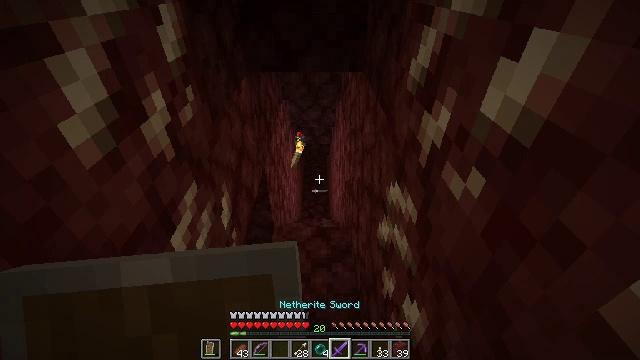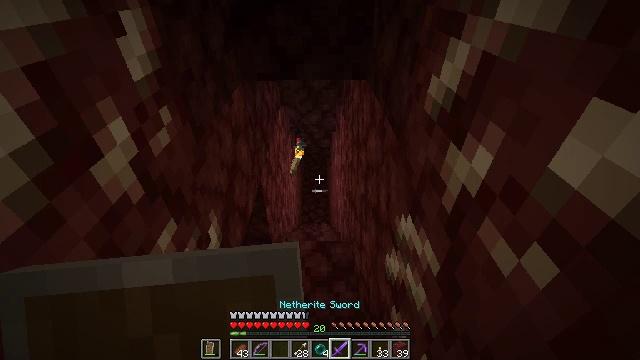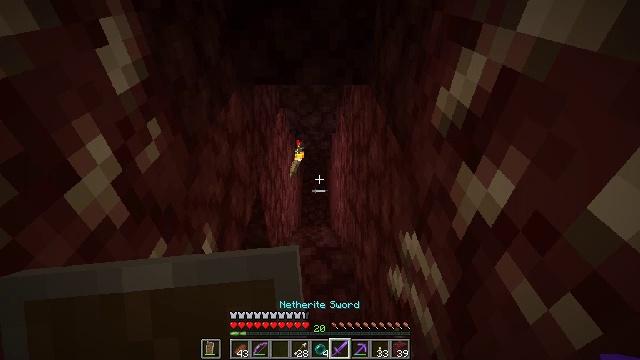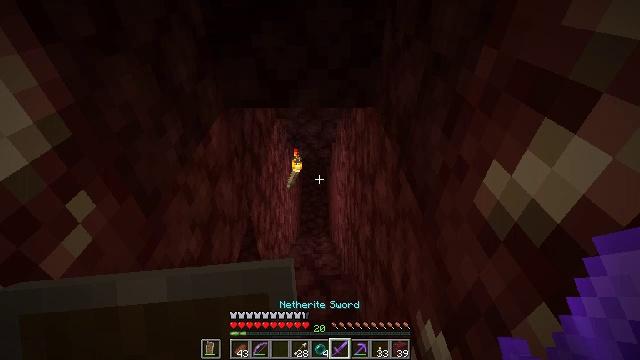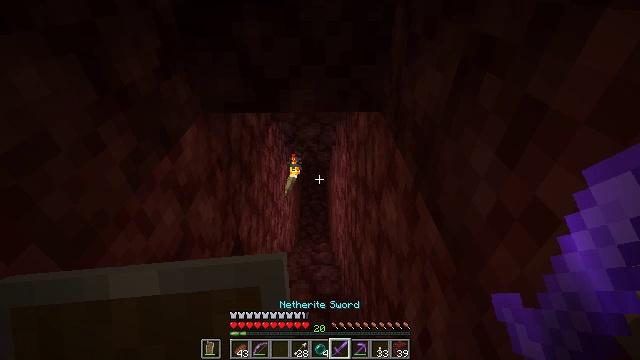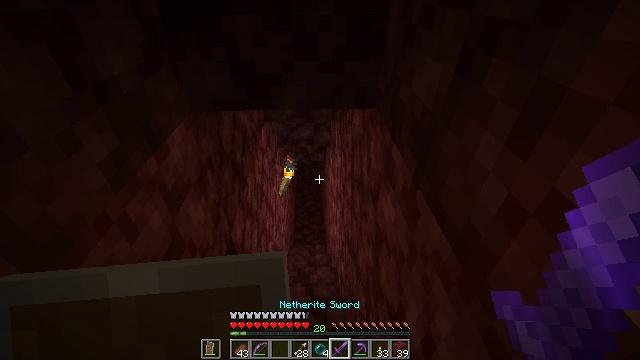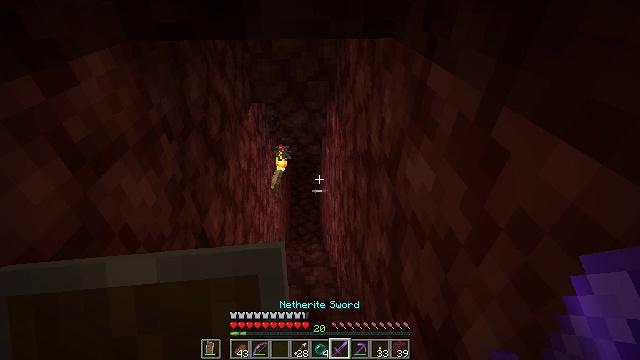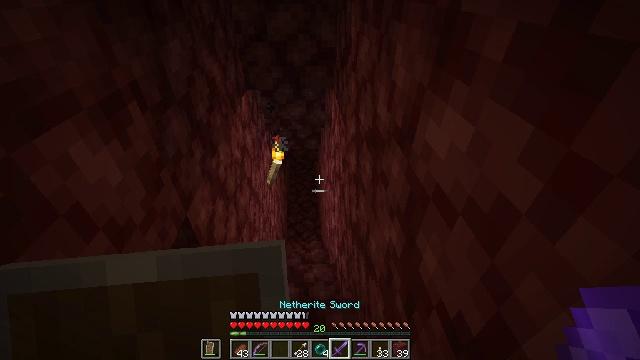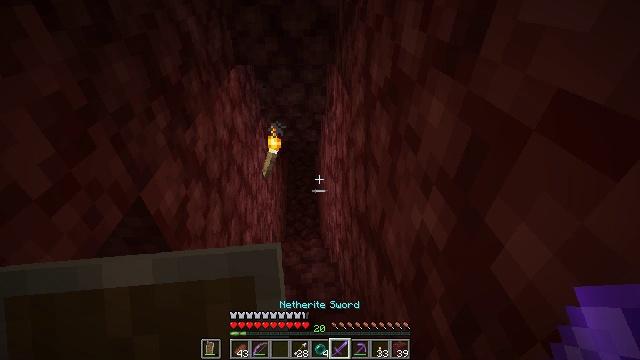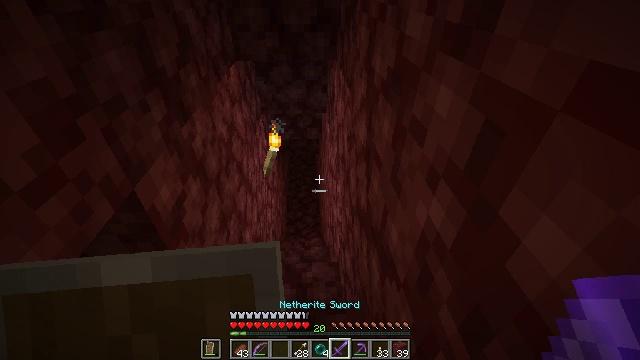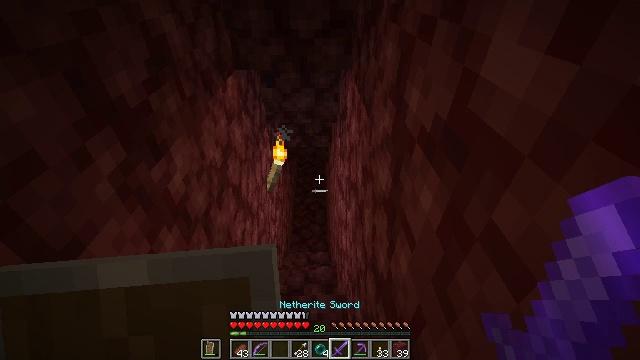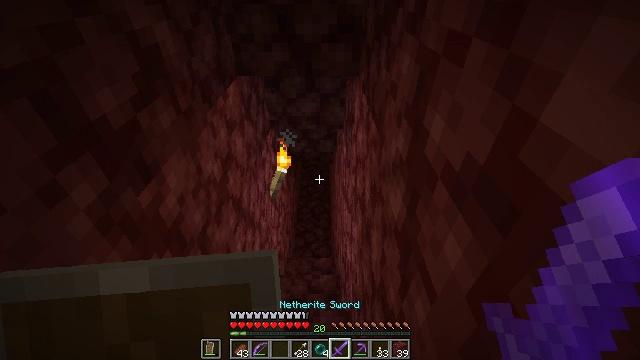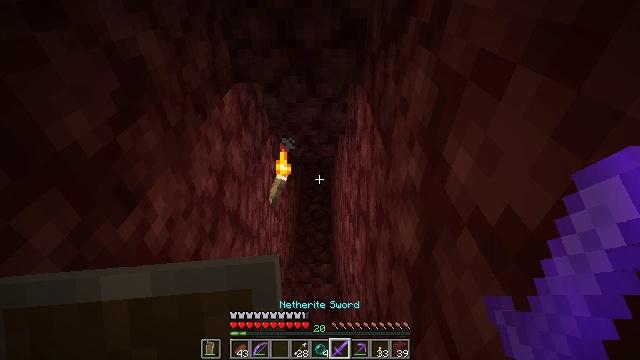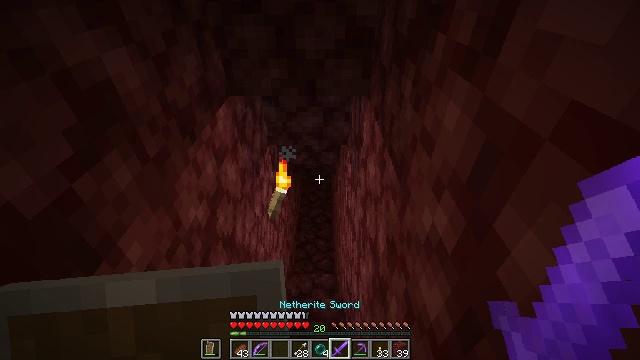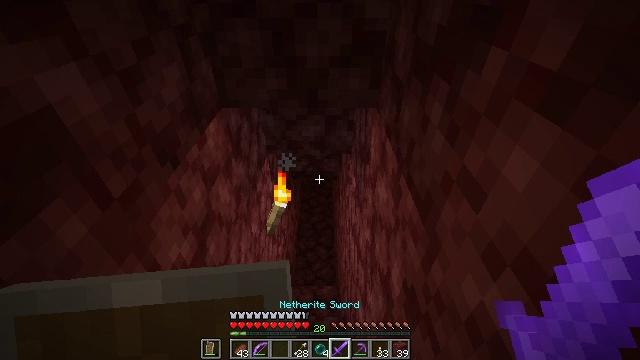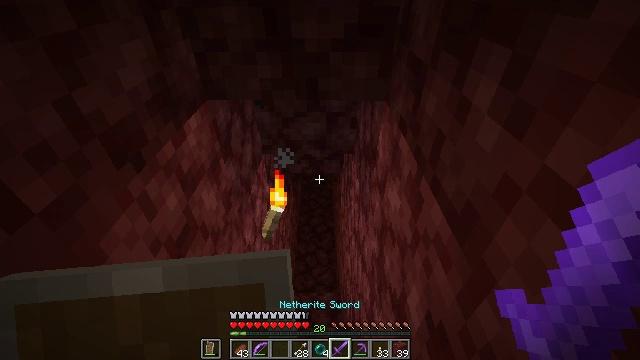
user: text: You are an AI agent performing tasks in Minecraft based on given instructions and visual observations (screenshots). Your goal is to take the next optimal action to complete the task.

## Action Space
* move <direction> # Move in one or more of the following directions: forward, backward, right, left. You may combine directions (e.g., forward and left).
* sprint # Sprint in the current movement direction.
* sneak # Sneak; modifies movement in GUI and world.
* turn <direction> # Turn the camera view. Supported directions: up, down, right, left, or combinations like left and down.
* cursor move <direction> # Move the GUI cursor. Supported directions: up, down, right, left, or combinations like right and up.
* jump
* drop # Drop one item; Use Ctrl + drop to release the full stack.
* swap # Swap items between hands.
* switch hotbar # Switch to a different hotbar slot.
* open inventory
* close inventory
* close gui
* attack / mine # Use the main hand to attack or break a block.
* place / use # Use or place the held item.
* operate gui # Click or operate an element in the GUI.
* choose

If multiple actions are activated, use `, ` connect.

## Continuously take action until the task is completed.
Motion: motion action
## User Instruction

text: Use the crafting interface to make blaze powder from blaze rods.
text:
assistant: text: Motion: move forward
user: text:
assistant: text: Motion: move forward
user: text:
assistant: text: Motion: move forward
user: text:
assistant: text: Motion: move forward
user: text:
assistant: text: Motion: move forward, turn right
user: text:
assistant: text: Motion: move forward, turn right
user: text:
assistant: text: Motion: move forward
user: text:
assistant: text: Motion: move forward
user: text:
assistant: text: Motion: move forward
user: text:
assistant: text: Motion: move forward, turn left
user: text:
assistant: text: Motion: move forward, turn left
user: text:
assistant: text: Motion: move forward
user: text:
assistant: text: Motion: move forward
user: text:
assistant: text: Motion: move forward
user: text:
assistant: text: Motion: move forward
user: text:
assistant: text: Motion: move forward
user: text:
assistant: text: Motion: move forward
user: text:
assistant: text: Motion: move forward
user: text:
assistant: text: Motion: move forward
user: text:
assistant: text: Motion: move forward
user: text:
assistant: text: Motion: move forward
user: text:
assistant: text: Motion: move forward
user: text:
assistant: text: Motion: move forward
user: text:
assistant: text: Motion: move forward
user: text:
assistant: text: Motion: move forward
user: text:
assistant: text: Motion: move forward
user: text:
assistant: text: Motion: move forward
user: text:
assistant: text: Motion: move forward
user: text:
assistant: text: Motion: move forward
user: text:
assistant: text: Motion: move forward